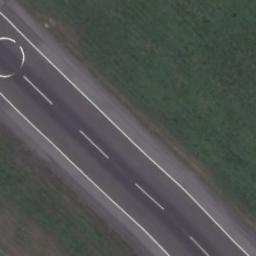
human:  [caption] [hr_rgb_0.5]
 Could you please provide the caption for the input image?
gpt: The runway goes through the lawn and a round marking is on the runway .

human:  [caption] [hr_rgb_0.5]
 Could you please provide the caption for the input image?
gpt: The runway is on the grass .

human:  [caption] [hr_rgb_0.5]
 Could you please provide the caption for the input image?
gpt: The grass is around the runway .

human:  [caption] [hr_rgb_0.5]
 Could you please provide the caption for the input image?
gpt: Next to the runway is a green lawn with white circles and dashes on the runway .

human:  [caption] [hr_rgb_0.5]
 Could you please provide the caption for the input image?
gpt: There are green meadows beside the runway .